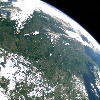
Label: land